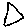
Label: triangle